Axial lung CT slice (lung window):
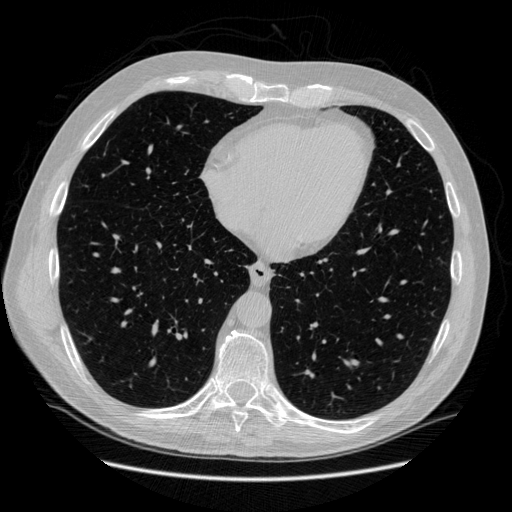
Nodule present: no